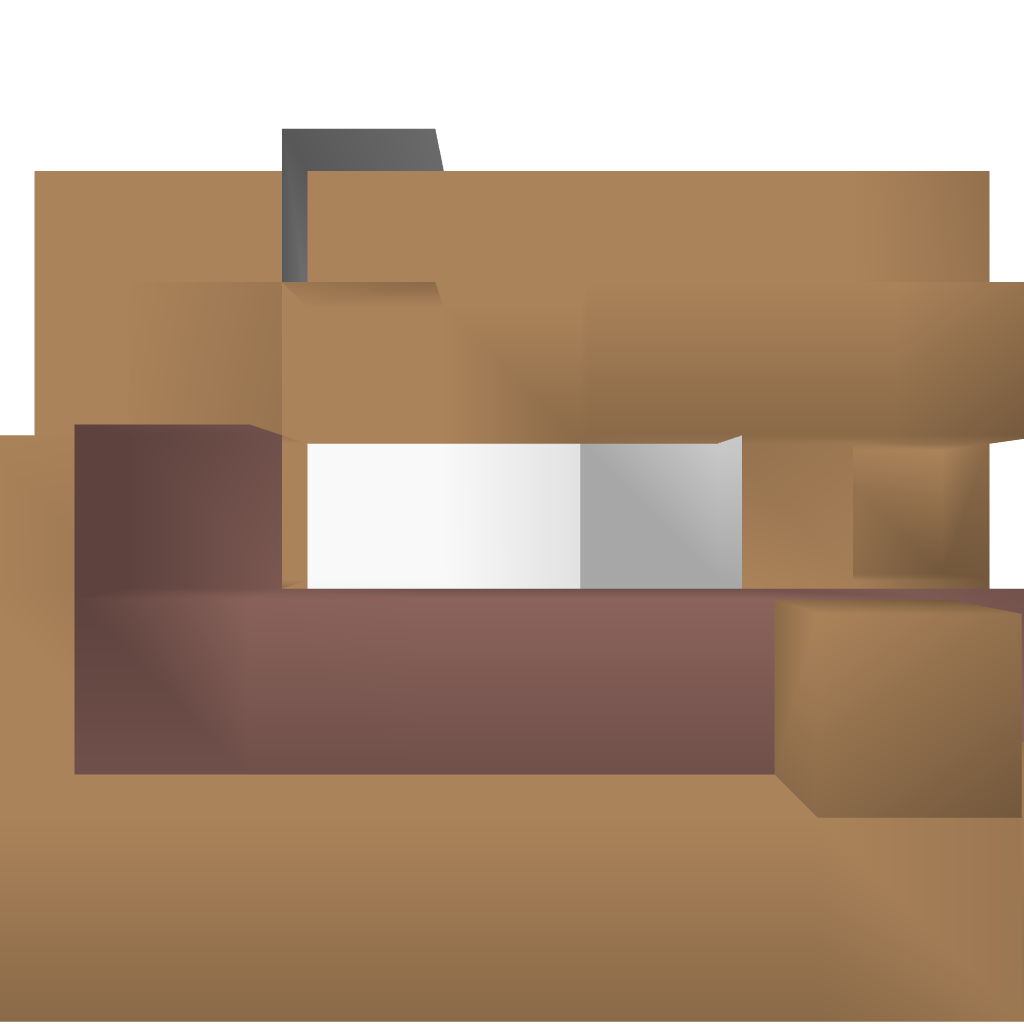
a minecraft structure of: PLANS FOR STEAMBATH bad low quality